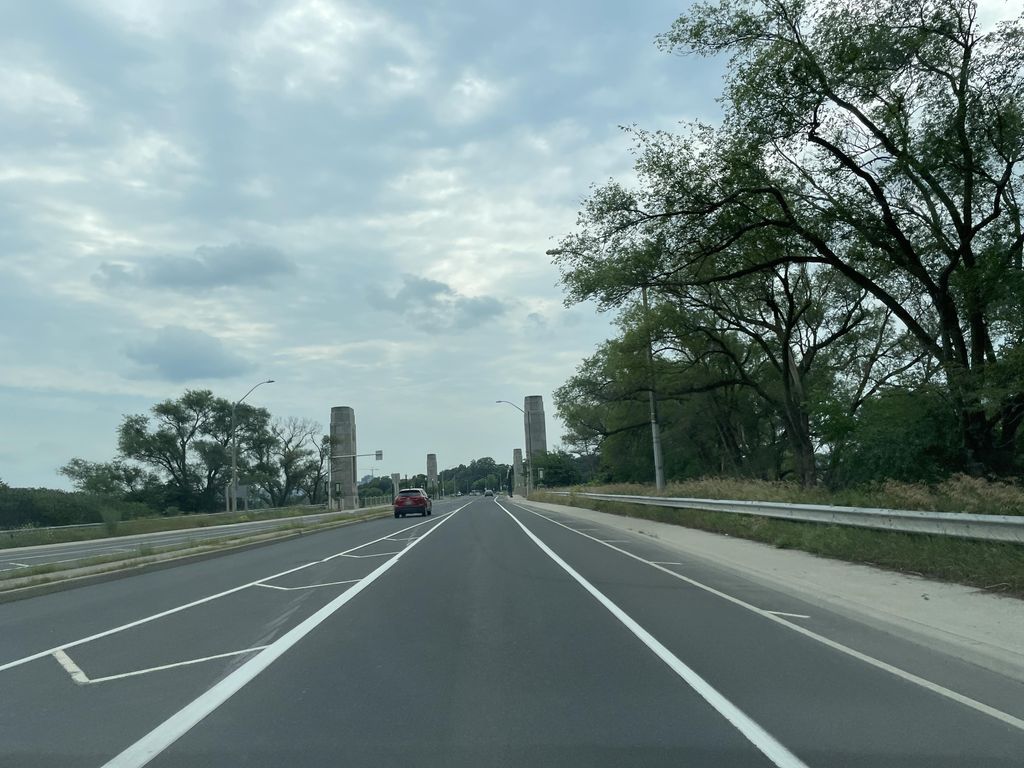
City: hamilton